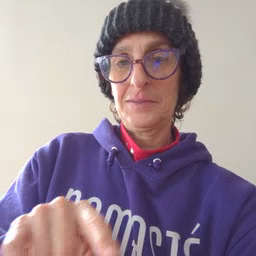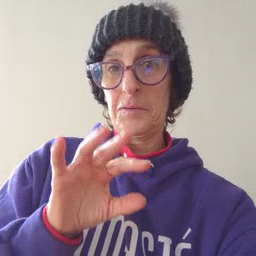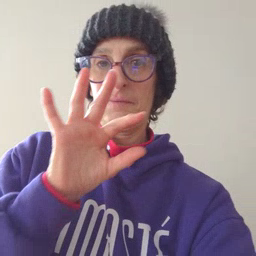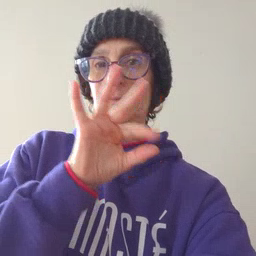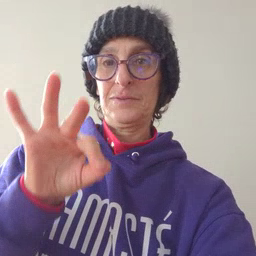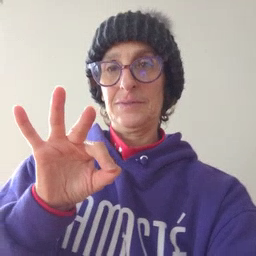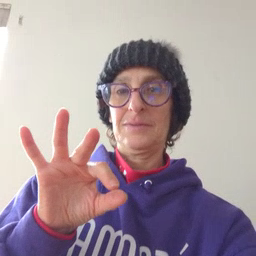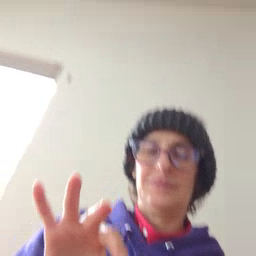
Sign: frenchfries